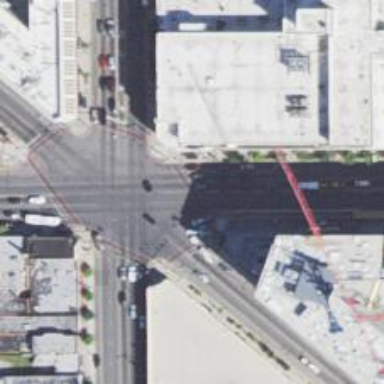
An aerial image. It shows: Footway with marked crossing lines.